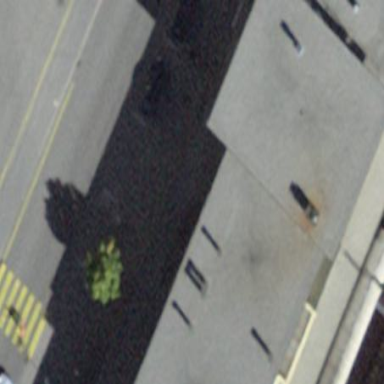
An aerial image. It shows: Part of building.